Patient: sex M, age 35
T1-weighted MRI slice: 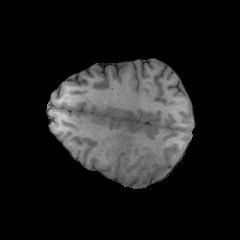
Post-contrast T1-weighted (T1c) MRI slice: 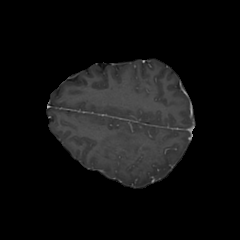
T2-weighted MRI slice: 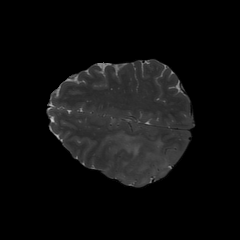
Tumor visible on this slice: yes
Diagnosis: Astrocytoma, IDH-wildtype
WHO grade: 2